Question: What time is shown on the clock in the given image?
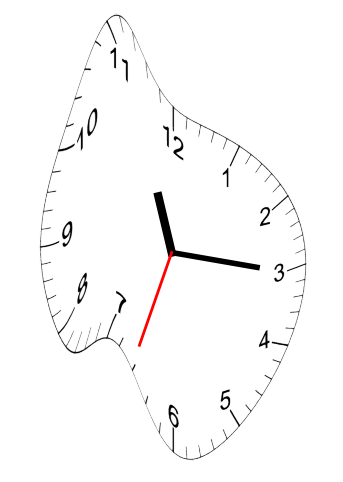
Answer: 11:15:33